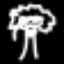
Label: palm tree